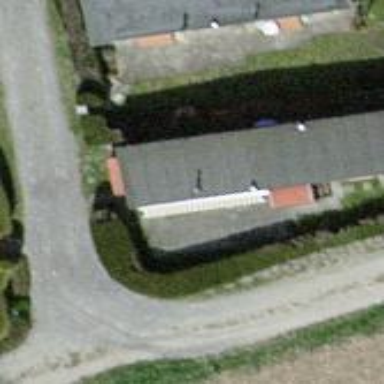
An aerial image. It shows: Static caravan building.